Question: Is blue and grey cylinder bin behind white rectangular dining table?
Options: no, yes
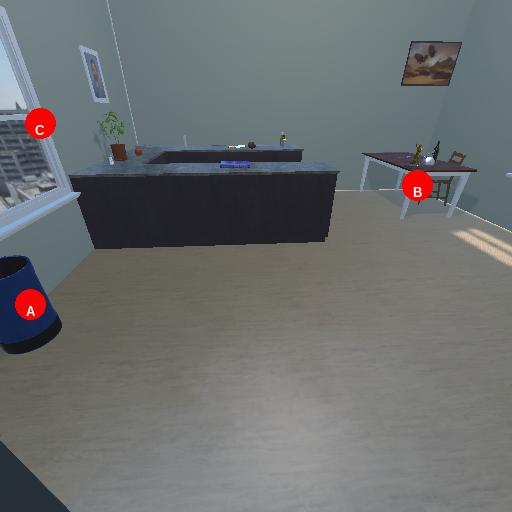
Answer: no